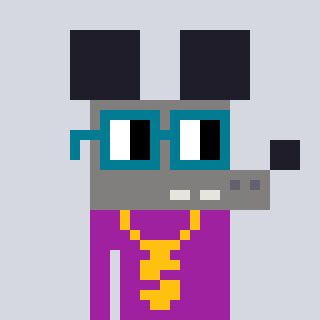
a pixel art character with square dark green glasses, a mouse-shaped head and a magenta-colored body on a cool background